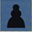
Piece: bP